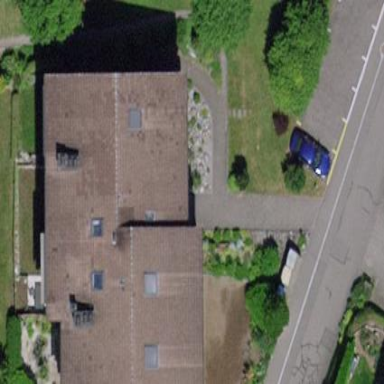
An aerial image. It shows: Image showing building with apartments.